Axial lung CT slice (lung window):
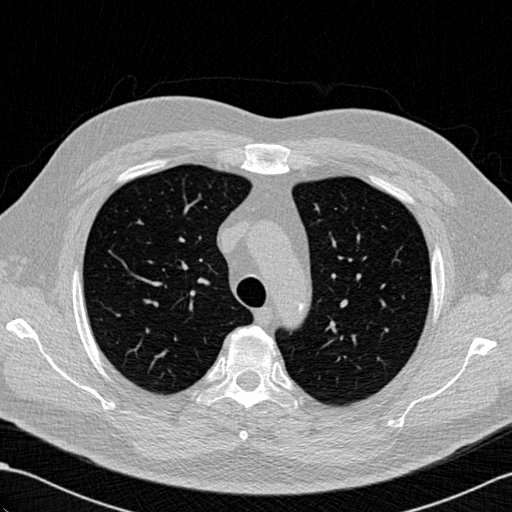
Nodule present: no